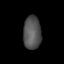
Tissue: skin
Cell type: Epithelial cells
Senescence score: 0.6788
Nuclear area (px): 577
Mean DAPI intensity: 83.879